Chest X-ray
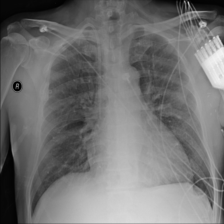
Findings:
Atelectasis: negative
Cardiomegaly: negative
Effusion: negative
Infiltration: negative
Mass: negative
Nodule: negative
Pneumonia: negative
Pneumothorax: negative
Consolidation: negative
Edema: positive
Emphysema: negative
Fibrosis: negative
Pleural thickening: negative
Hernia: negative